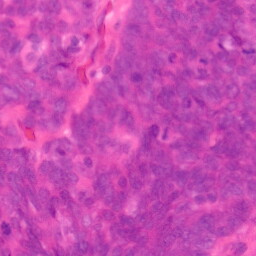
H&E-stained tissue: Colon